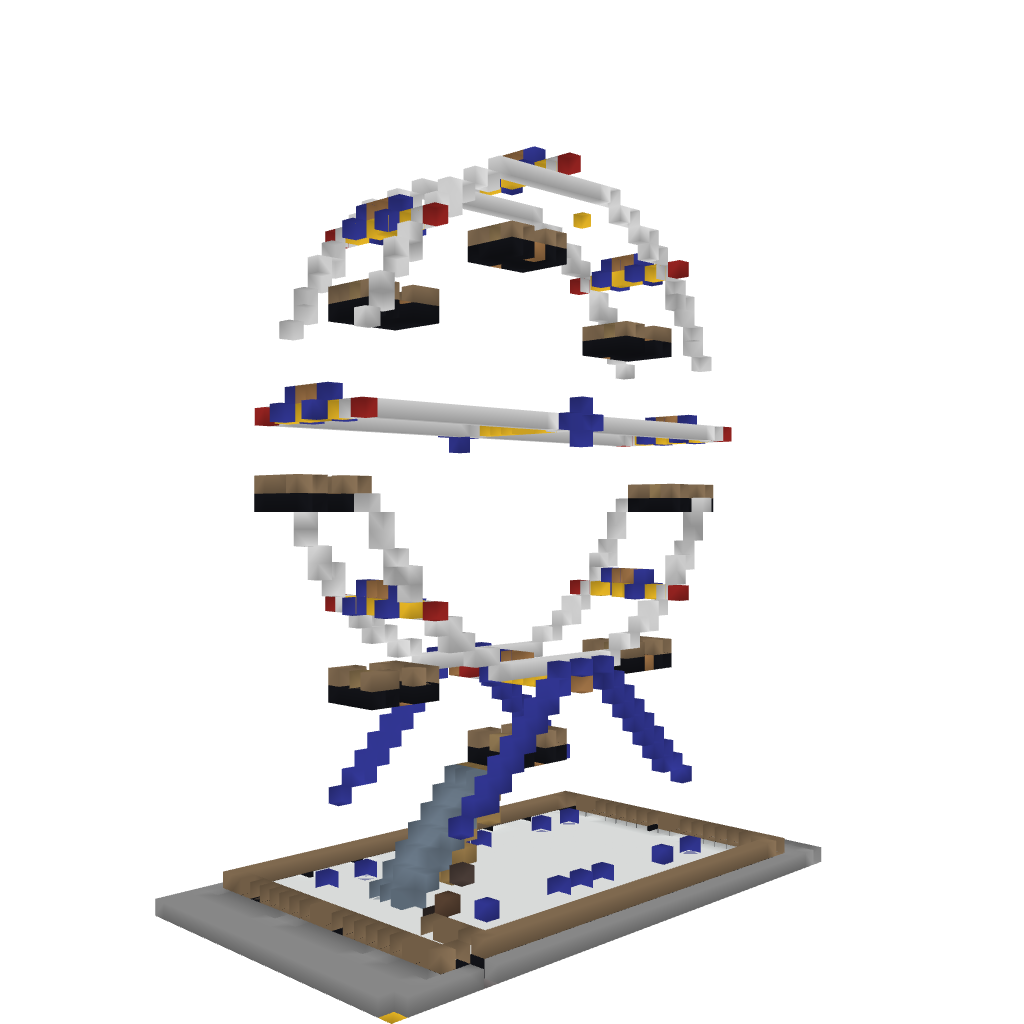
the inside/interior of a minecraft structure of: Ferris Wheel